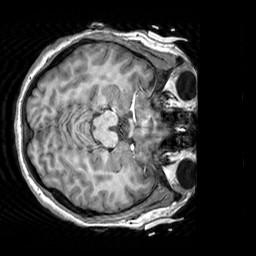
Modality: T1w
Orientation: axial
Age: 20
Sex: female
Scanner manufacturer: siemens
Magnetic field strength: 3 T
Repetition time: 2.3 s
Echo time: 0.00303 s